Interaction volume radius: 5 \u00c5
Interaction volume height: 30 \u00c5
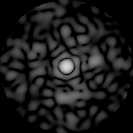
Disorder parameter: 0.8377